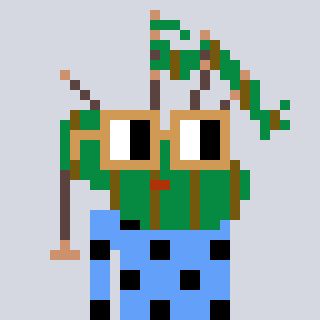
a pixel art character with square brown glasses, a bagpipe-shaped head and a blue-colored body on a cool background